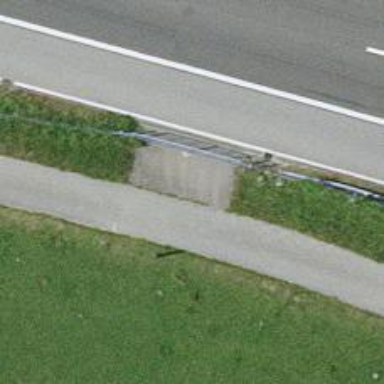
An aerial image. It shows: Lift gate barrier.